Interaction volume radius: 5 \u00c5
Interaction volume height: 10 \u00c5
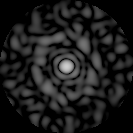
Disorder parameter: 0.8391